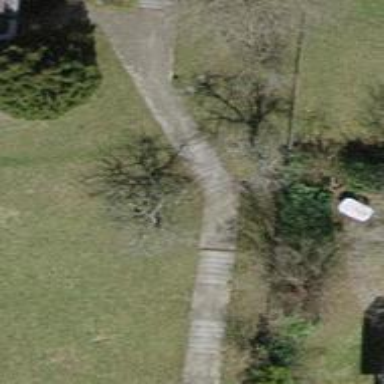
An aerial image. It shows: Path.